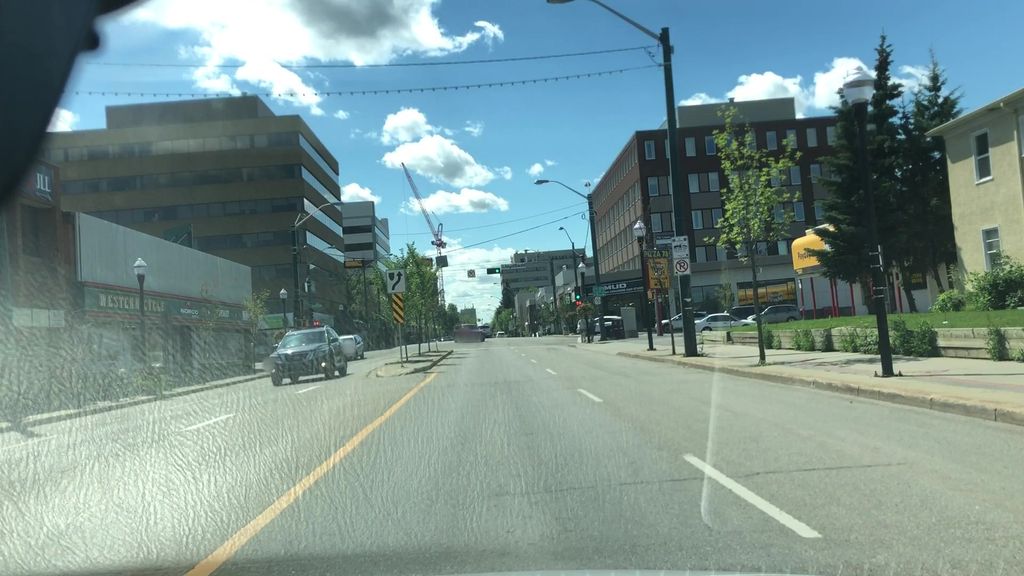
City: edmonton